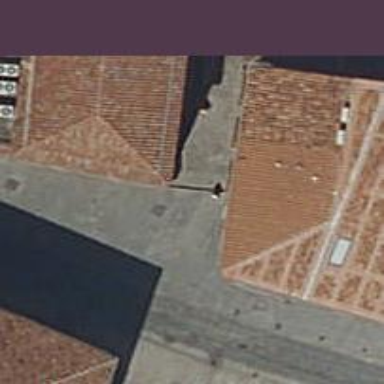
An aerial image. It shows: Steps made of paving stones.